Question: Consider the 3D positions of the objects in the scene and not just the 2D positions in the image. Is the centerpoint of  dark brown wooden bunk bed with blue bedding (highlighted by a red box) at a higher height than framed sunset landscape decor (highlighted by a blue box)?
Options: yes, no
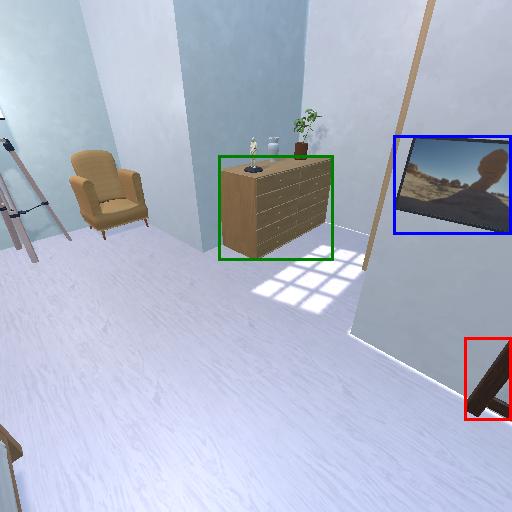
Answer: yes